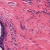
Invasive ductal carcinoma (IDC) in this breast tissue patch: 0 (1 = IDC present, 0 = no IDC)